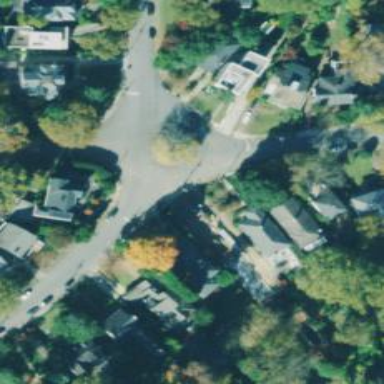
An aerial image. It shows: Park located in historic district.